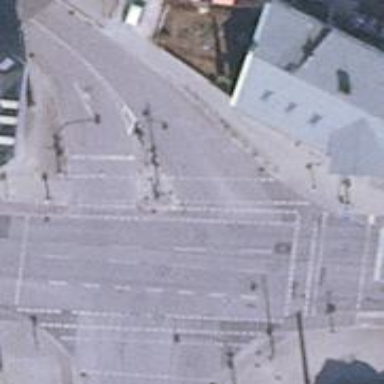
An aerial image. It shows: Road with traffic signals for signaling.